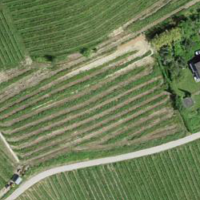
EUNIS habitat code: 40
Species observed at this site:
Tanacetum vulgare